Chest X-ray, AP view. Patient: 20 years old, sex M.
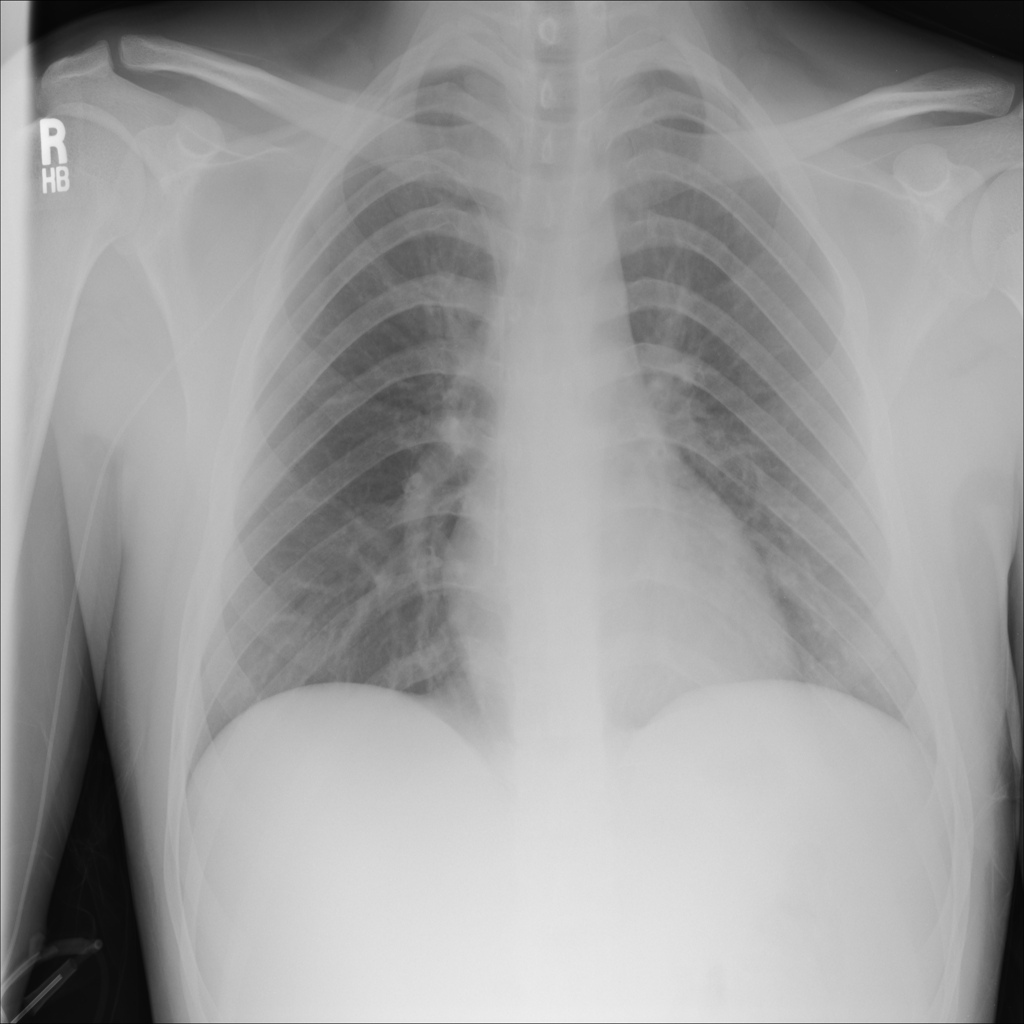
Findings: No Finding